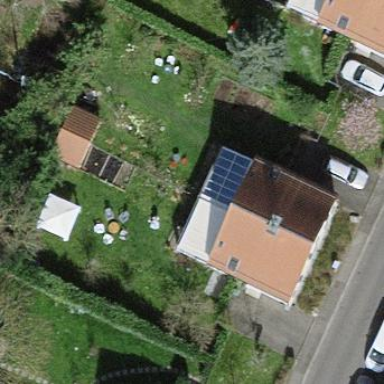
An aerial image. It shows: Garden surrounded by fence.